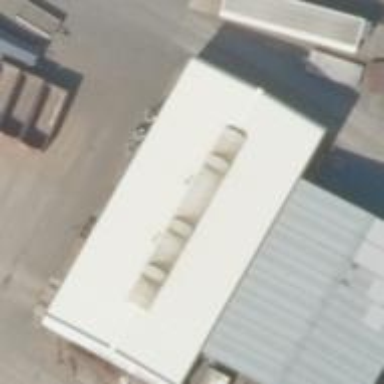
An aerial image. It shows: Commercial building.